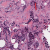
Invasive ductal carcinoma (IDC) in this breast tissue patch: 1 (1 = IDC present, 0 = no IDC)